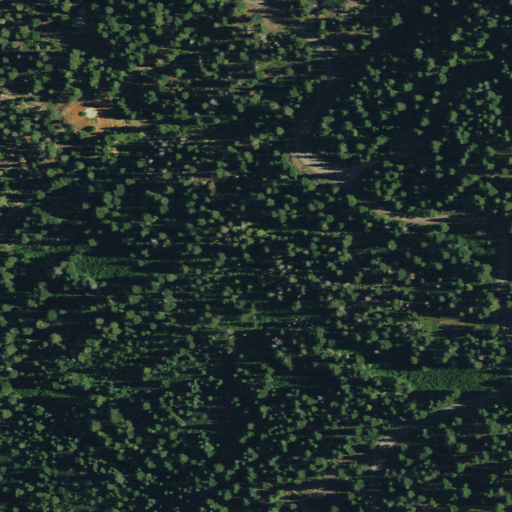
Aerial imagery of valley in California named Creed Ravine containing evergreen forest and open development